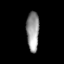
Tissue: lung
Cell type: Endothelial cells
Senescence score: 0.5709
Nuclear area (px): 493
Mean DAPI intensity: 149.753